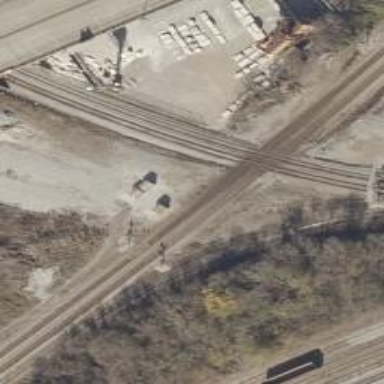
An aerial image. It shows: Railway crossing.